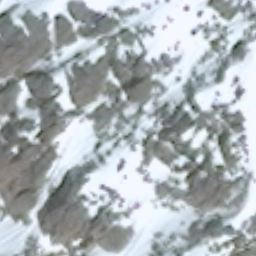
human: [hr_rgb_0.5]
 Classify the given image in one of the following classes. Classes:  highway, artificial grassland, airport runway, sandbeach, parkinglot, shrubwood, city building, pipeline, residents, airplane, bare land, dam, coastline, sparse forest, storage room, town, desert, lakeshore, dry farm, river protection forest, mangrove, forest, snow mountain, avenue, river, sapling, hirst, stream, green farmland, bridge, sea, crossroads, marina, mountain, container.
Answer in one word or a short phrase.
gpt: snow mountain